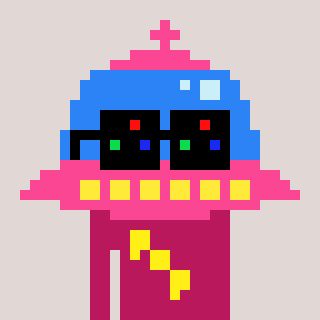
a pixel art character with square black sunglasses, a ufo-shaped head and a darkpink-colored body on a warm background